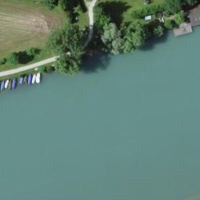
EUNIS habitat code: 15
Species observed at this site:
Corvus corone
Gallinula chloropus
Cygnus olor
Ardea alba
Fulica atra
Parus major
Milvus milvus
Buteo buteo
Turdus merula